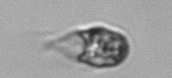
Label: Balanion